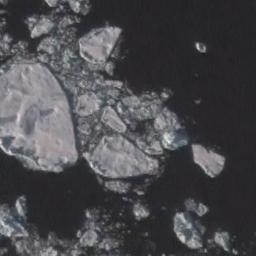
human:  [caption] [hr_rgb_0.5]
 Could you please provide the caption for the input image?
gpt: The sea is surrounded by sea ice .

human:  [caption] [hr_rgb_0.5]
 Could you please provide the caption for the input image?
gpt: A large piece of sea ice and a lot of small pieces of sea ice gather together .

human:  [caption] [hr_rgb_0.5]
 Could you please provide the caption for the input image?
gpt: Countless ice cubes of all sizes are closely connected into a large piece floating on the deep blue sea .

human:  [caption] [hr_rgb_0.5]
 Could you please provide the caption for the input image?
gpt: There are many ice on the black sea .

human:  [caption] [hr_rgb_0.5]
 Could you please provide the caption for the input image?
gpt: There are some sea ice linked into a sheet .